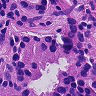
Metastatic tissue present: yes